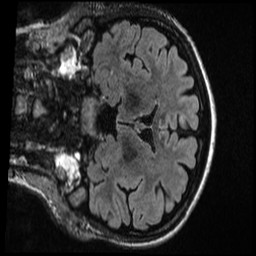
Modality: T1w
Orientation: coronal
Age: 23
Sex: female